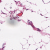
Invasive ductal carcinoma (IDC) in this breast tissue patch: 0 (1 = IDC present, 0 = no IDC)